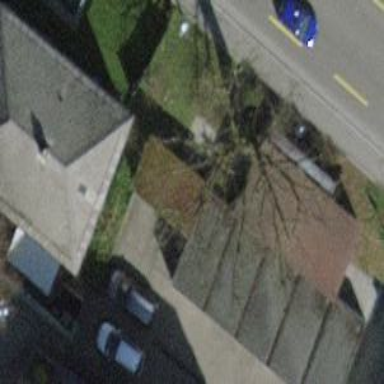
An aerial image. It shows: Group of garages.